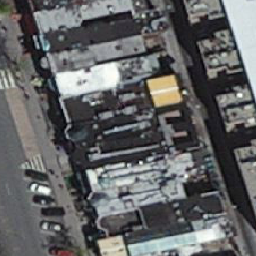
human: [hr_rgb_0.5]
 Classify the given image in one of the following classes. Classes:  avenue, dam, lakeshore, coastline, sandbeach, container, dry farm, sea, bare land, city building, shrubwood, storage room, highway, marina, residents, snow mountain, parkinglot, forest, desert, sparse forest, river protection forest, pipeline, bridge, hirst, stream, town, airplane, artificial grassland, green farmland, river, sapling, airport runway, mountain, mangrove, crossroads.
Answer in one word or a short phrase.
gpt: city building